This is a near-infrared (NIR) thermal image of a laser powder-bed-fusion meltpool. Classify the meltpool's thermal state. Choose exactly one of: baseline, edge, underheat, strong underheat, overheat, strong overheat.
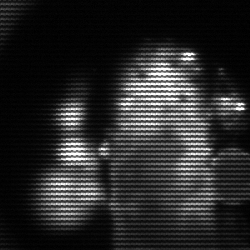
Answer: strong underheat